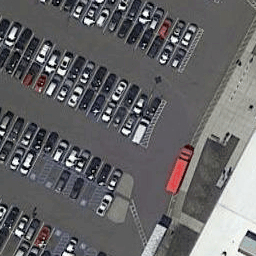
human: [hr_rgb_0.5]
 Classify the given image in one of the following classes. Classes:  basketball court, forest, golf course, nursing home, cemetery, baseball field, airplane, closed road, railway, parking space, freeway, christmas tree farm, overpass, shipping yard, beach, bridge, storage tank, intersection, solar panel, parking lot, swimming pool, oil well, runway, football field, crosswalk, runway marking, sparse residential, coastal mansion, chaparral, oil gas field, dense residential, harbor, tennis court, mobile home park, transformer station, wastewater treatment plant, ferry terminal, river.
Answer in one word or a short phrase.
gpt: parking lot